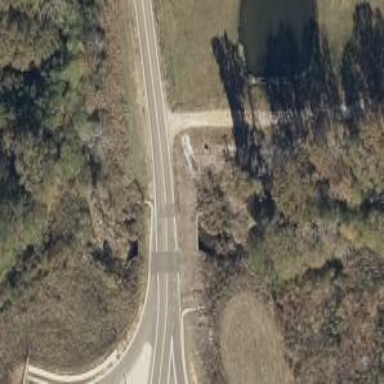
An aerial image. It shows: Culvert tunnel.